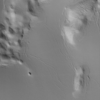
Label: not_dusty